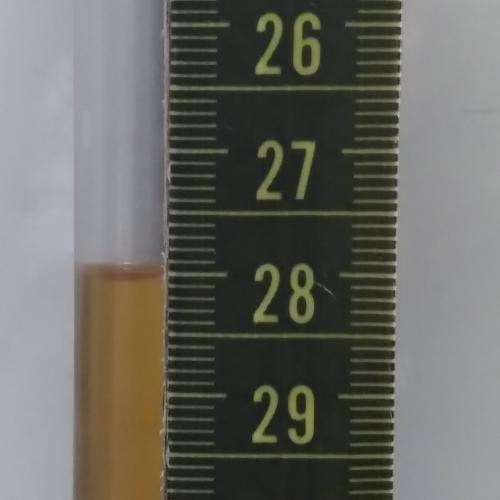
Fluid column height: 28.0 cm